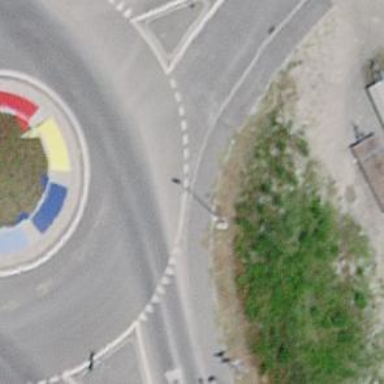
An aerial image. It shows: Tertiary road with asphalt surface leading to roundabout.